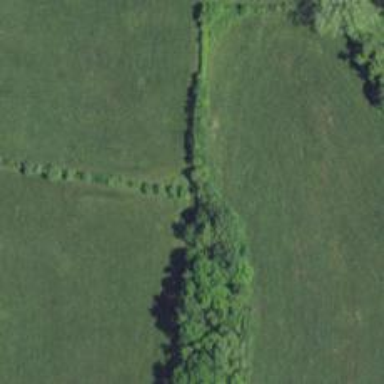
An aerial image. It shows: Row of trees in natural setting.